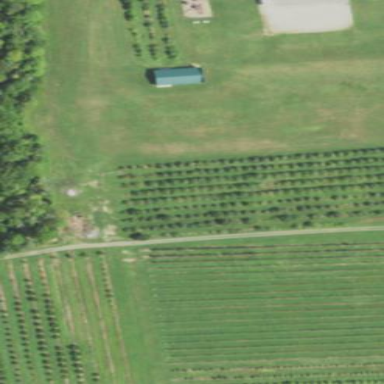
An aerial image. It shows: Orchard.